Question: I'm trying to make a dynamic timeline like facebook that can post pictures and descriptions with dates using mysql php for database. I put bootstrap because I like their design, and it's easy to use.
My problem is i don't know where to begin or where do I study it.
Here's an example of what I'm talking about:

Any suggestions?
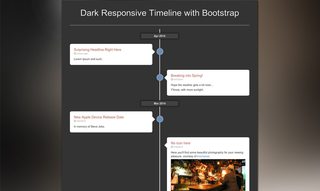
Answer: What a generic question... this seems to me an impossible question to answer but maybe you need just some little advices to begin studying the right languages which you can use to achieve what you want.
First of all please provide an image of what you want to do and more important the fundamental languages that you have to know are HTML (obviously), CSS, Javascript and PHP for some server side script.
Talking specifically about your problem, here is where you can see some open examples with well commented code that allows you to understand everything.
<URL>
<URL>